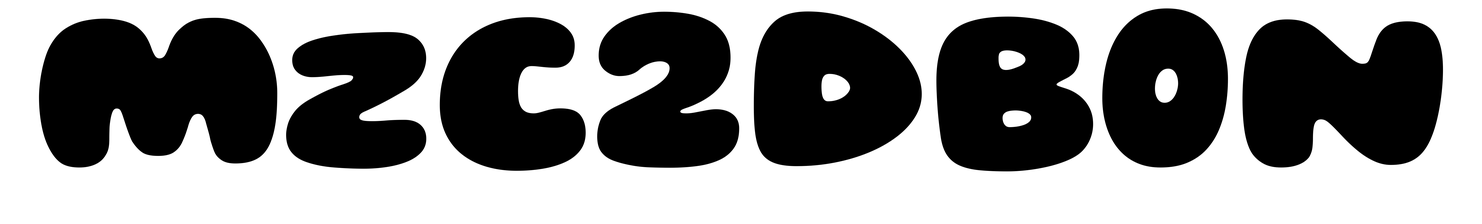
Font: Gluten_Black